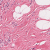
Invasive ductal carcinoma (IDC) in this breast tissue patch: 0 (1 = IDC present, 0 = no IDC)